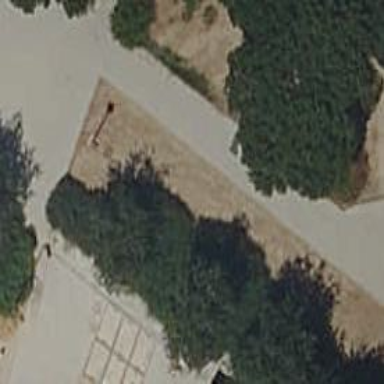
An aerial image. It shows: Fitness station in leisure land.